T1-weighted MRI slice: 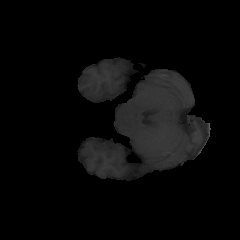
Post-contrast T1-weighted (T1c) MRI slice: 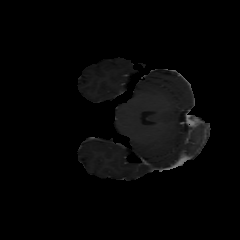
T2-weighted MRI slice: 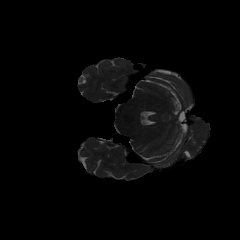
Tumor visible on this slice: no